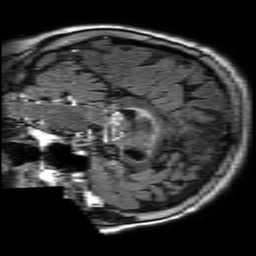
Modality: FLAIR
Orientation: sagittal
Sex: female
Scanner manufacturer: philips
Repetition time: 11 s
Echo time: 0.125 s